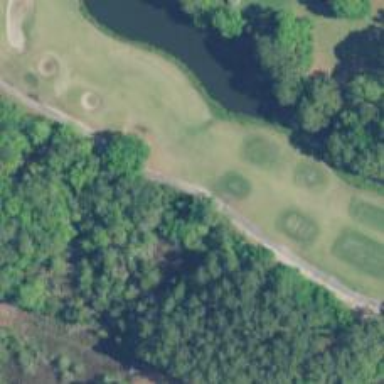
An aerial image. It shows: Footway that serves as golf path.